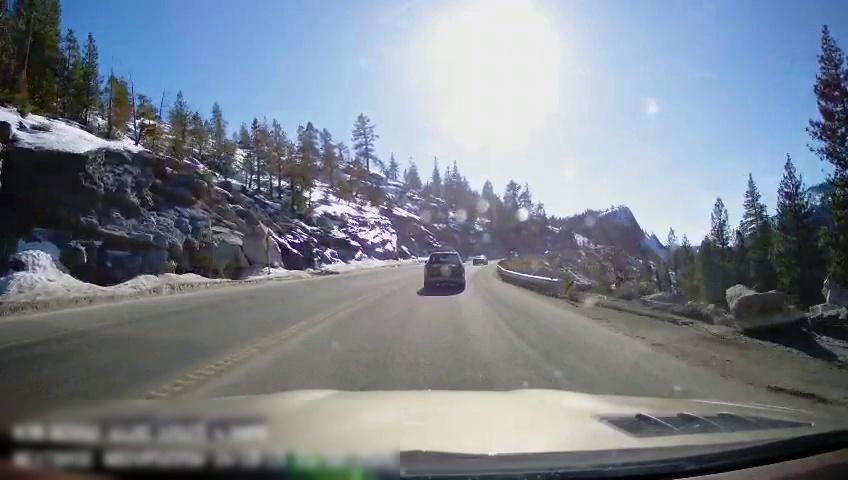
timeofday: Day
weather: Sunny
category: Drivable Space
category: Vehicles | SUV
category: Vehicles | Car